Question: Here is my LAN structure

I want to download a .zip file of 258.6MB from the samba server, meanwhile, start a profiling for the router's linux stack just before the download.
When finished, stopped the profiling and I found this in the porfiling report
'''
samples % image name app name symbol name
...
16 0.0064 vmlinux smbd submit_bio
...
'''
The sampling rate is 100000 and the event is CPU_CYCLES.
Because this is the first download of the file that is to say it is not in the page cache, submit_bio() should be pretty busy. Thus, I don't understand why there is just a poor portion of submit_bio(). Is that mean each time the submit_bio is called, we fetch about (258.6/16)MB data?
Thanks
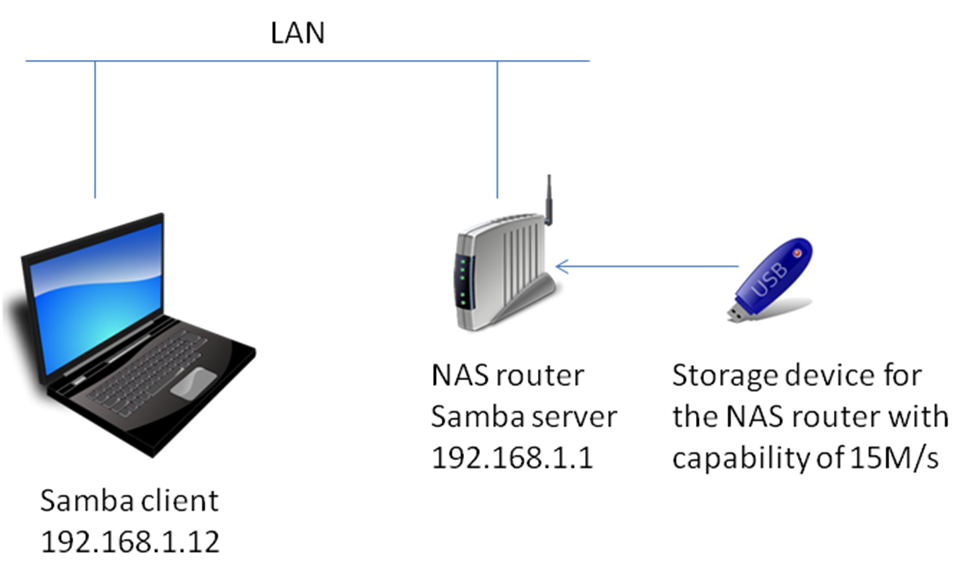
Answer: That's statistical sampling. It means of the x times the profiler sampled the system, 16 times it happened to find the CPU running in submit_bio(). It does mean that submit_bio() is called 16 times.